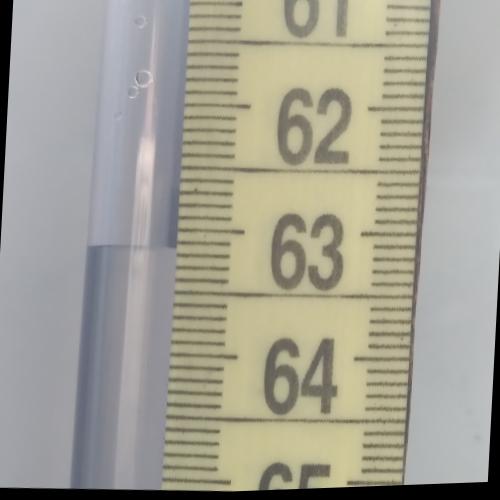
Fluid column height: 63.2 cm